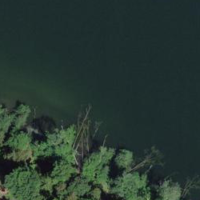
EUNIS habitat code: 14
Species observed at this site:
Hedera helix
Tussilago farfara
Prunus avium